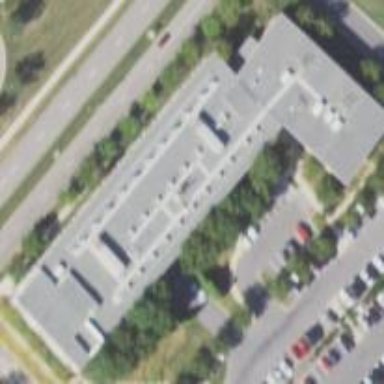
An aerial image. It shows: University building.